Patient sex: M
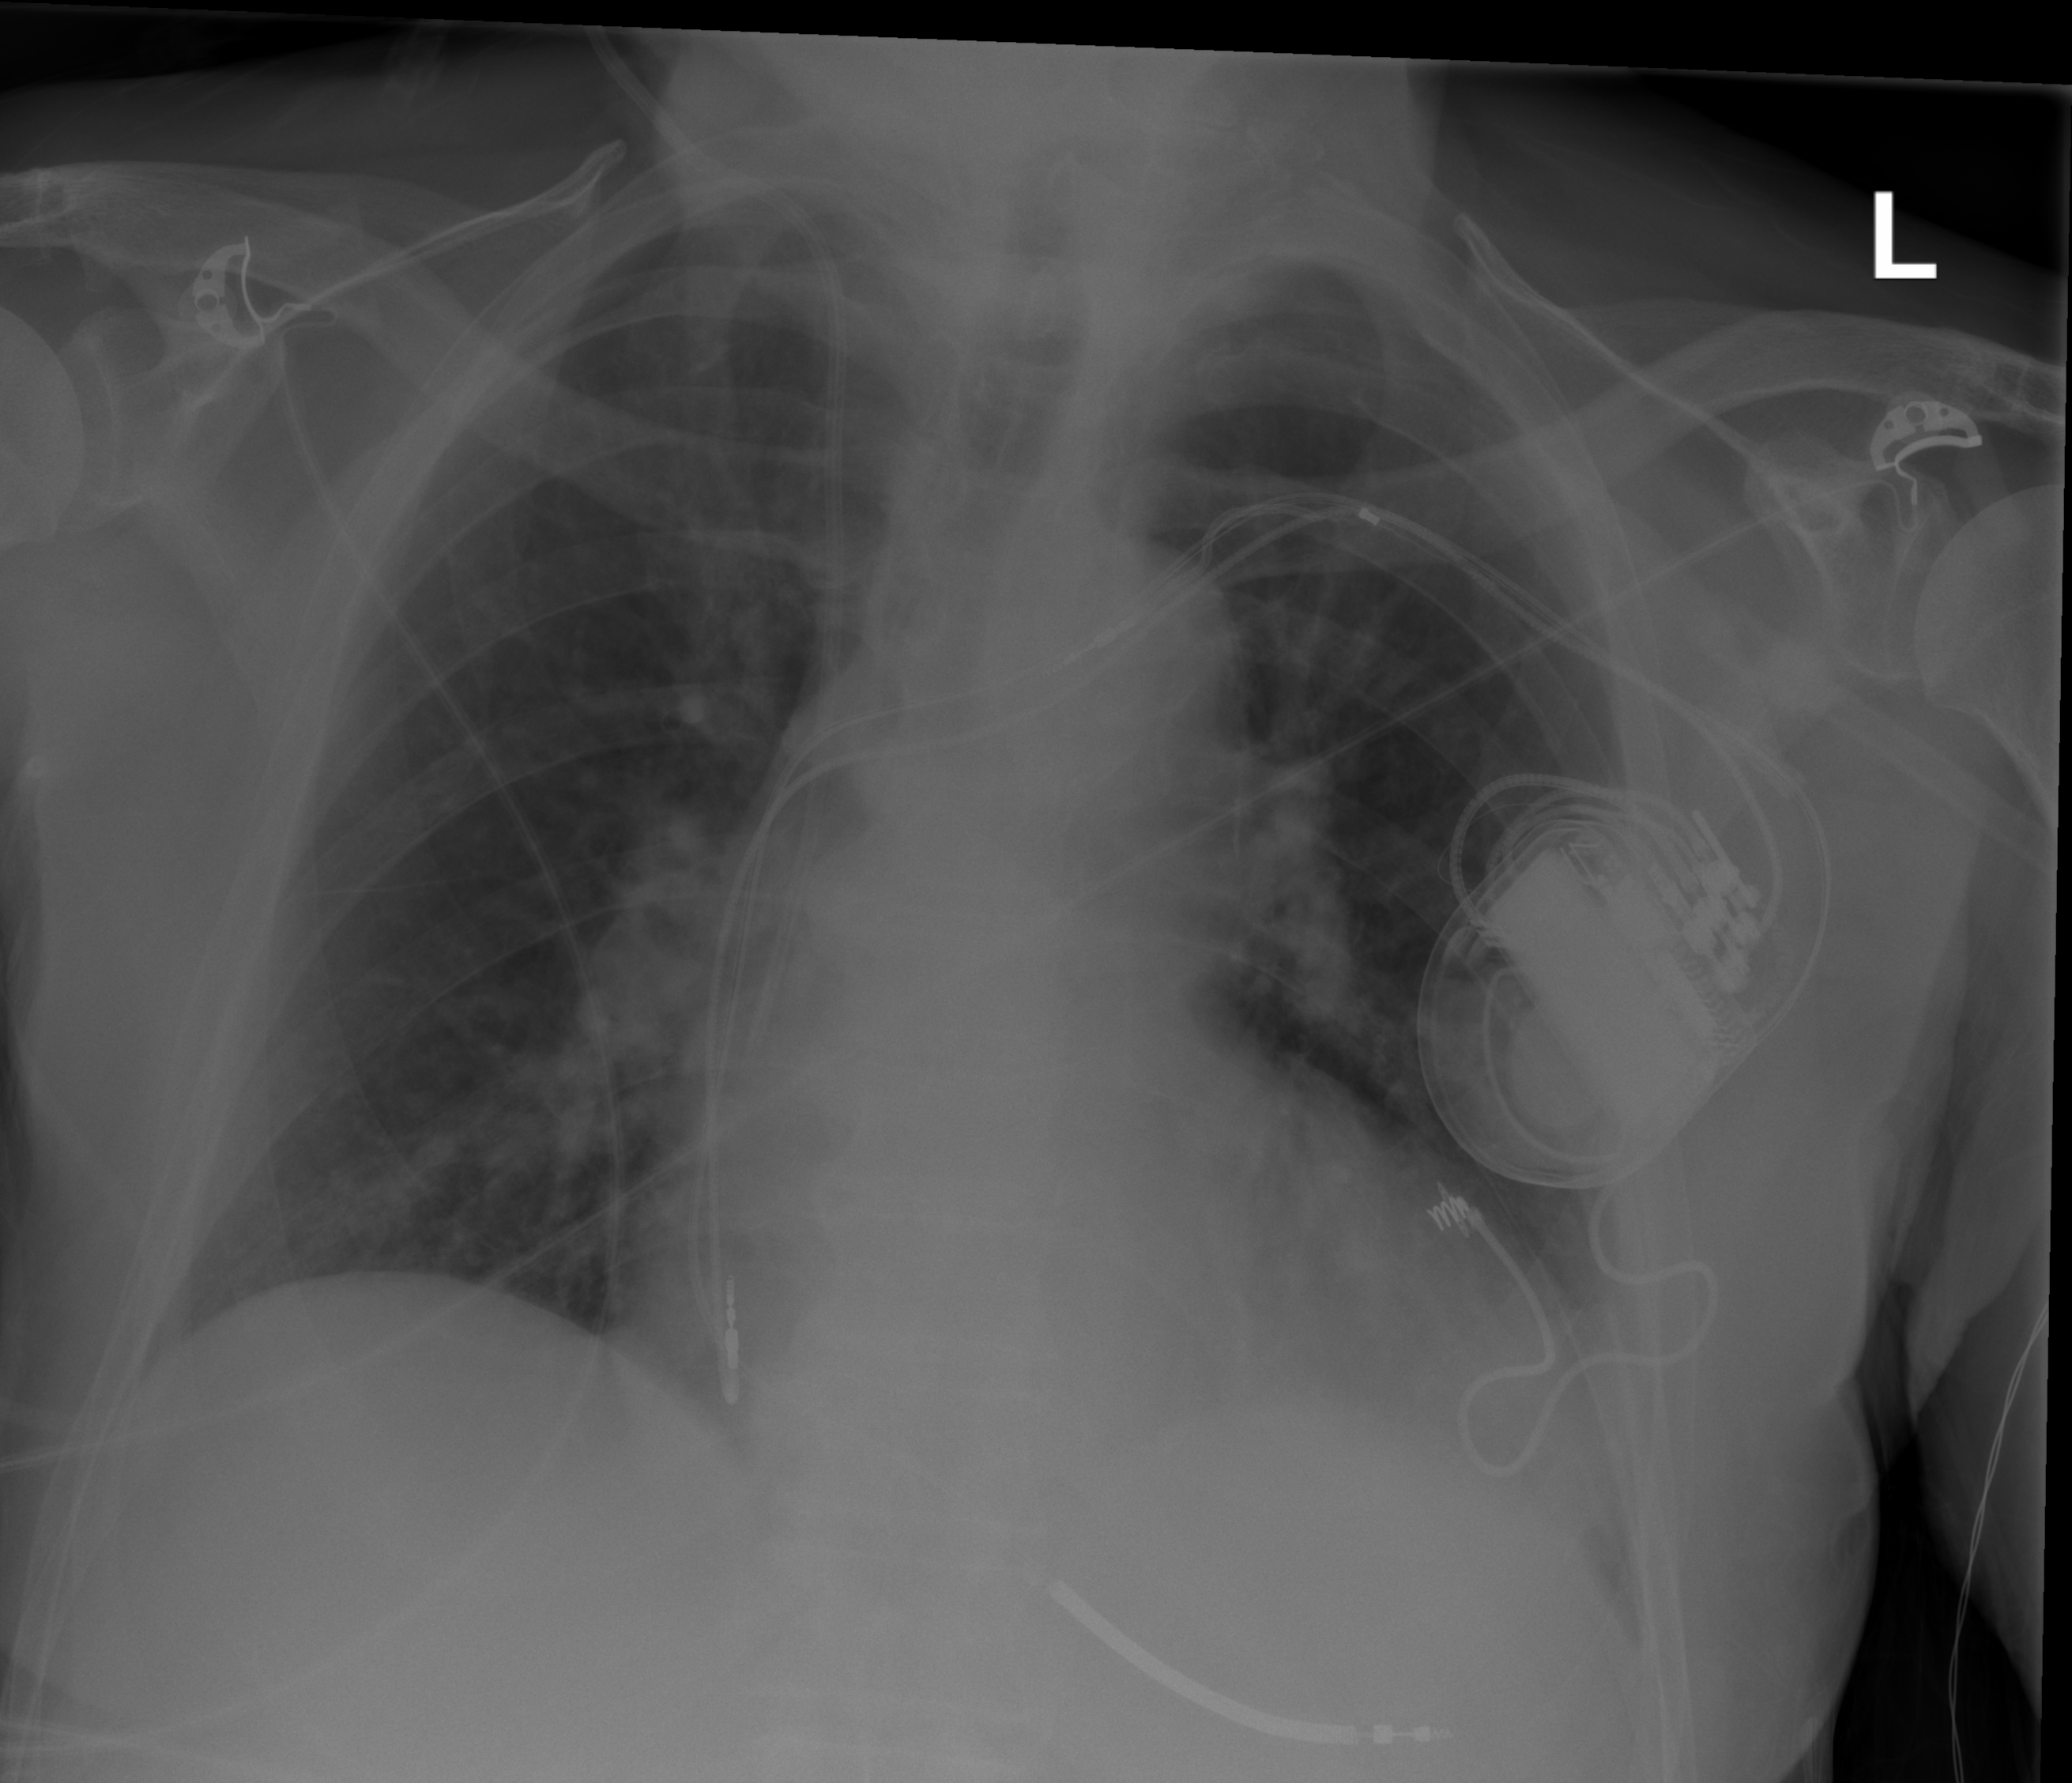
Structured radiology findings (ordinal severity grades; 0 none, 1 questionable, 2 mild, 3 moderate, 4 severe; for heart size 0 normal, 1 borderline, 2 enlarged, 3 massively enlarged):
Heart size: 0
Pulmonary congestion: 2
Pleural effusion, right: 0
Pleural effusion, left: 0
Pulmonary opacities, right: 0
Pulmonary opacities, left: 0
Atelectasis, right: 0
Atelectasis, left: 0